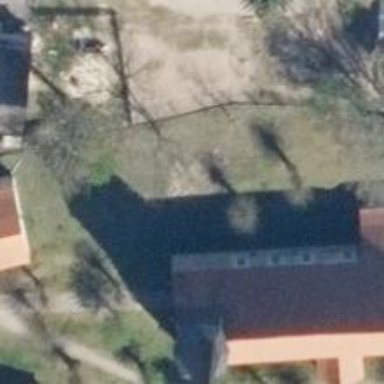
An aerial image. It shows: Building that serves as place of worship.